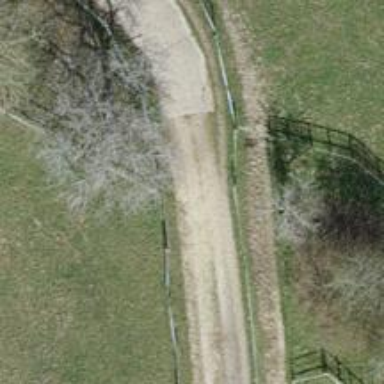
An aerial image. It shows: Well-maintained track road of grade 1.